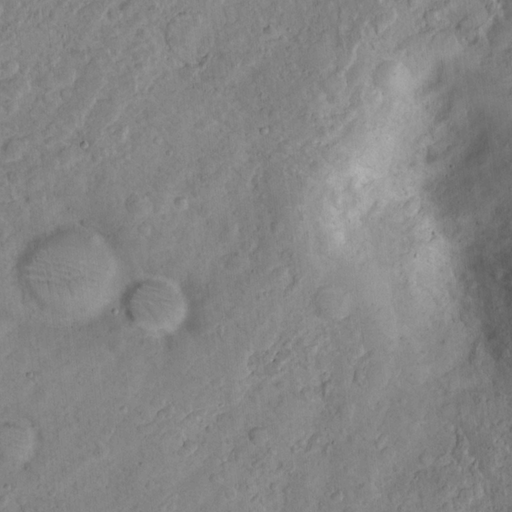
Classes present: Background, Cone